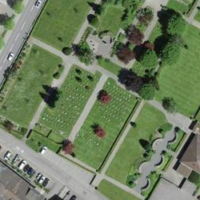
EUNIS habitat code: 53
Species observed at this site:
Luzula campestris